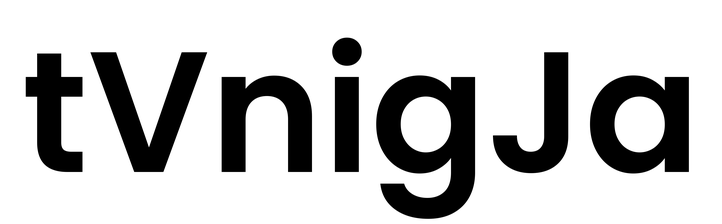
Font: Poppins-SemiBold